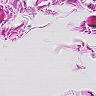
Metastatic tissue present: no